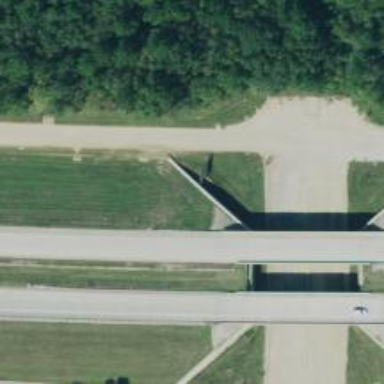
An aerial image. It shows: Motorway bridge.